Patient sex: F
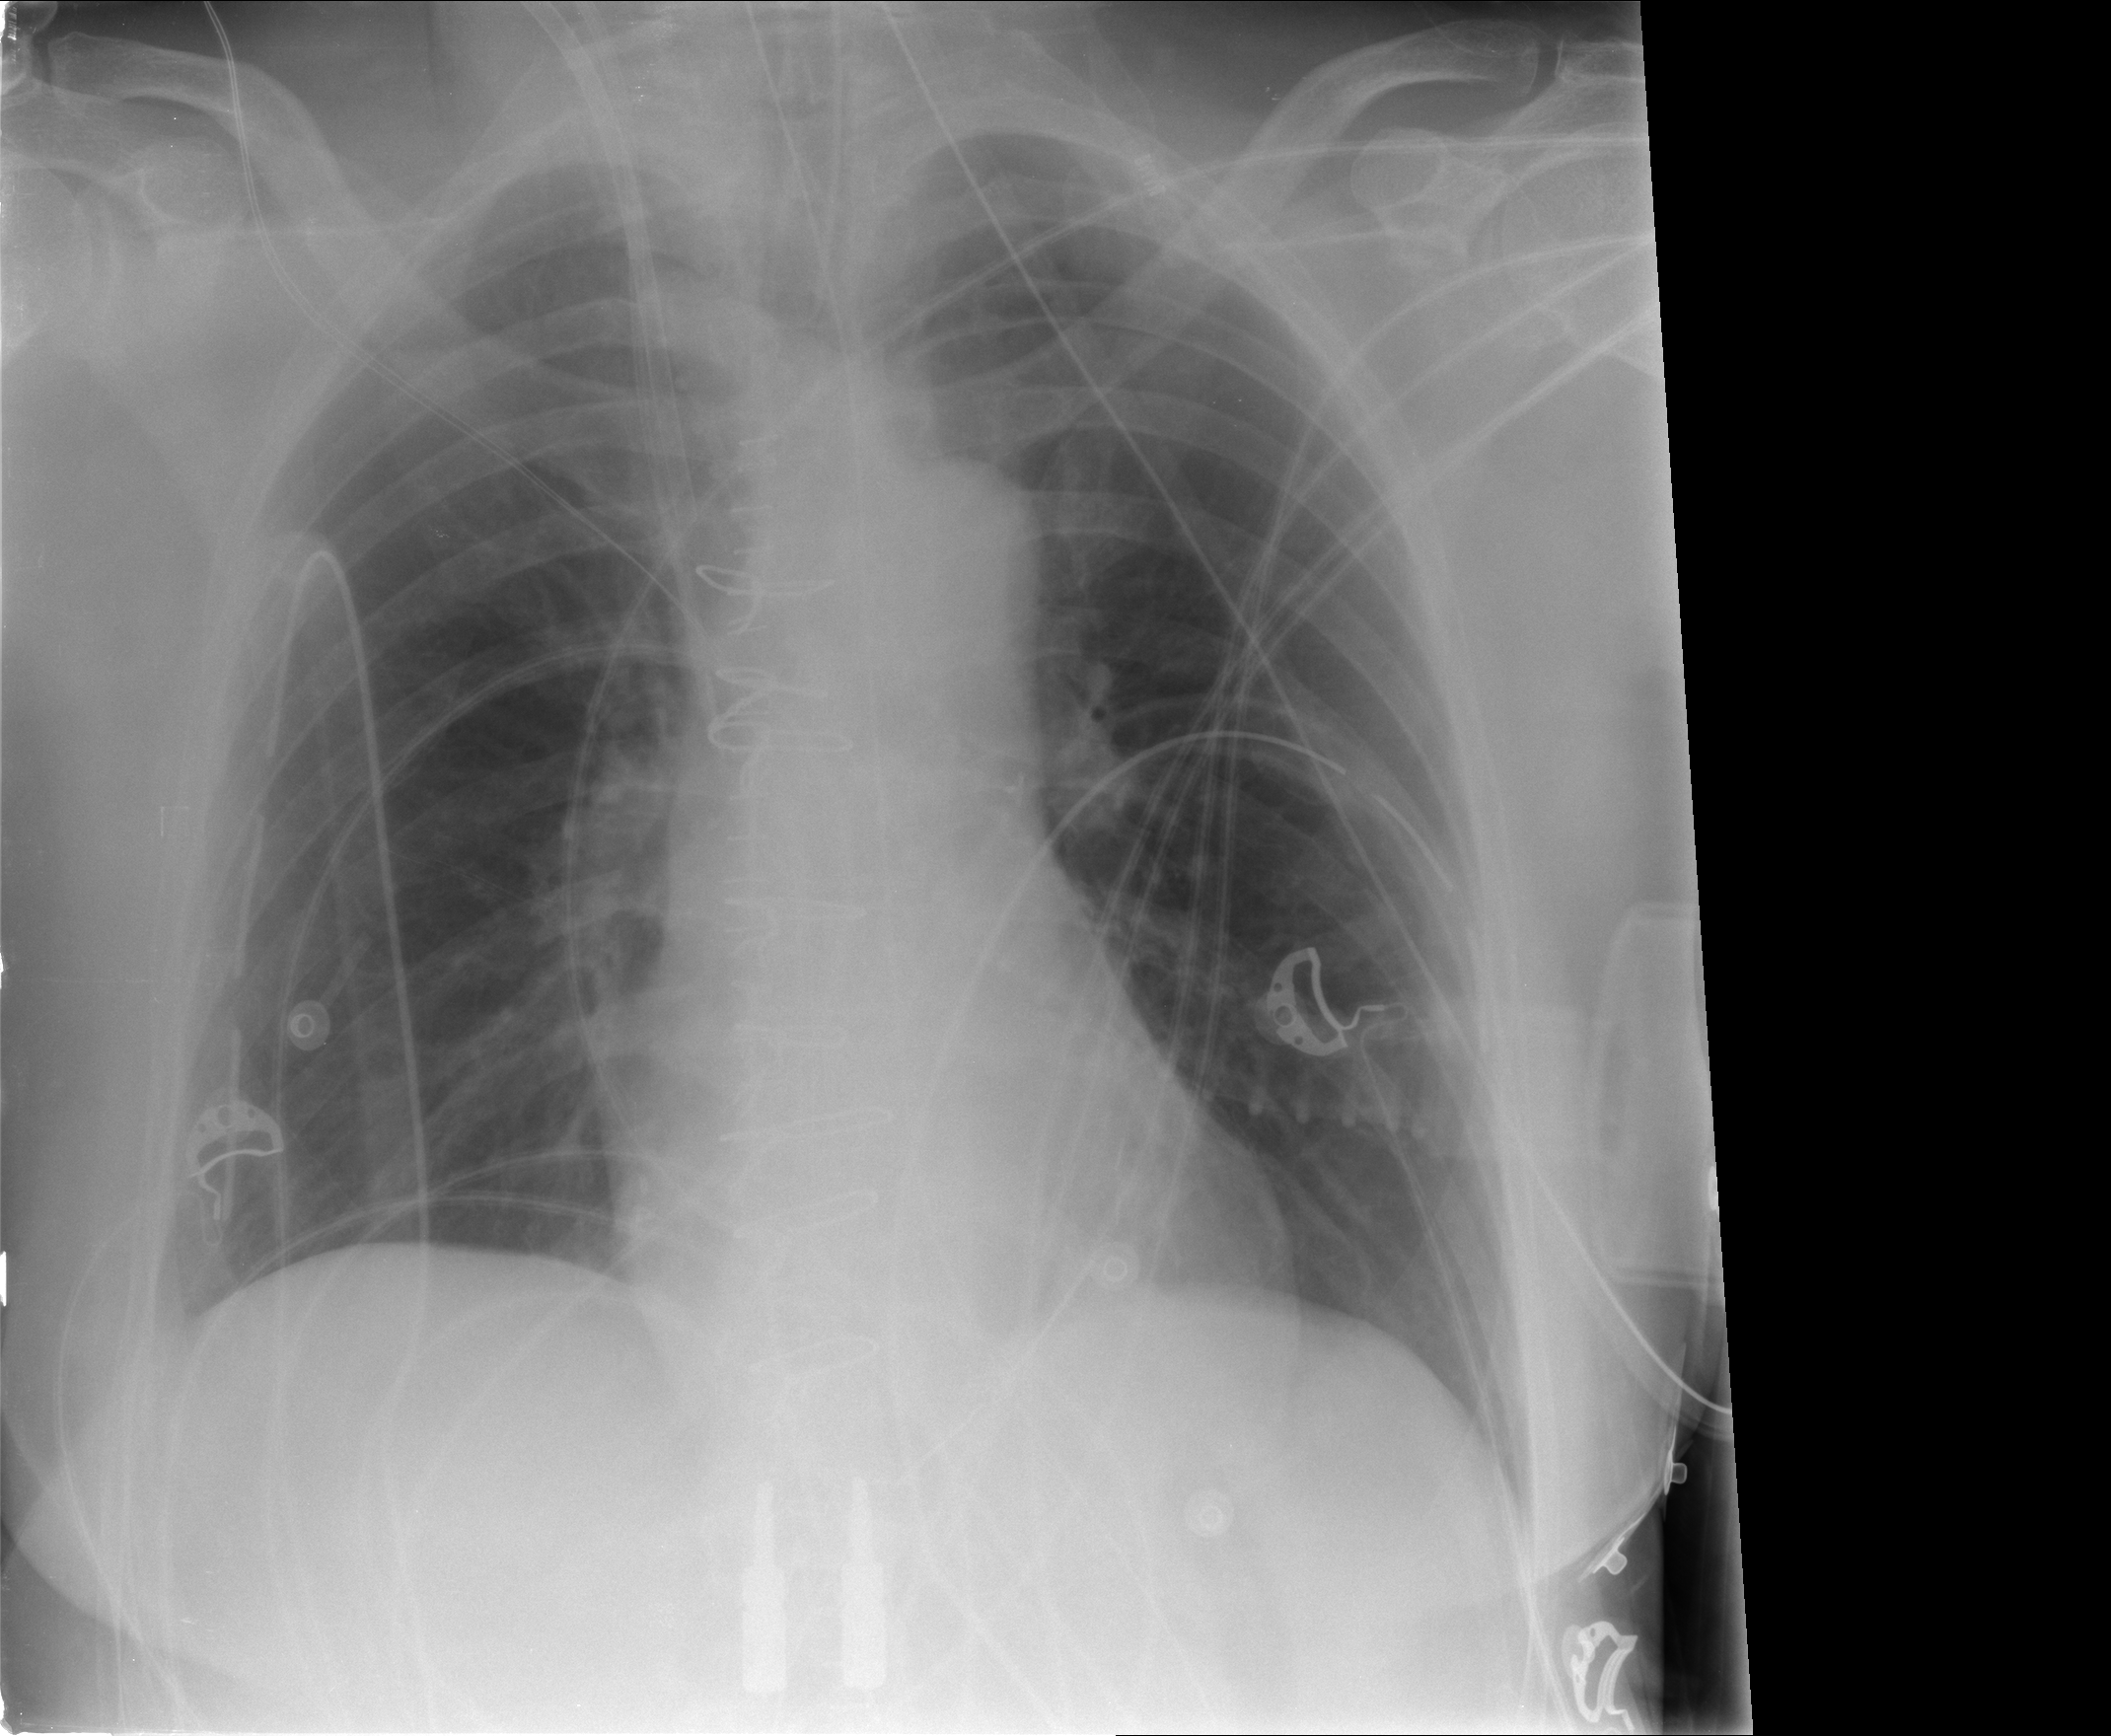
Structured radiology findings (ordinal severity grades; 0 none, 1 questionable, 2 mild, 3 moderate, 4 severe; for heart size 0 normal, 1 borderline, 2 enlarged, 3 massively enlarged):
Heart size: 0
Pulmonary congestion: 0
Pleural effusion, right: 1
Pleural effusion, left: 0
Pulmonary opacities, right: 0
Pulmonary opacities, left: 0
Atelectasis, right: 2
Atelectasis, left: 0